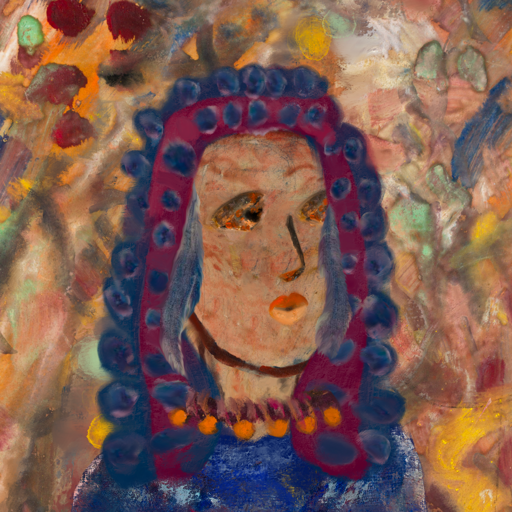
Background: Mother_And_Son_Mother, Head And Neck Side: Orphan, Face Side: Gypsy_Queen, Bust: Irani, Hair Side: Hill_Girl, Head Accessory: Blank, Second Necklace: Blank, Necklace: Doll, Baby: Blank